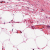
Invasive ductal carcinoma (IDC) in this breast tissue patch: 0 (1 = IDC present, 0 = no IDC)